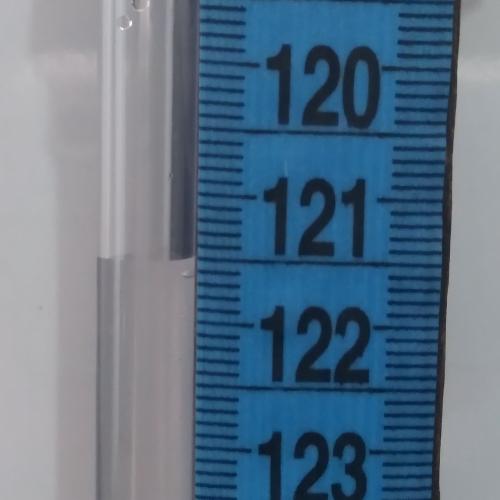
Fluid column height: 121.5 cm